Interaction volume radius: 10 \u00c5
Interaction volume height: 25 \u00c5
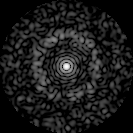
Disorder parameter: 0.8149